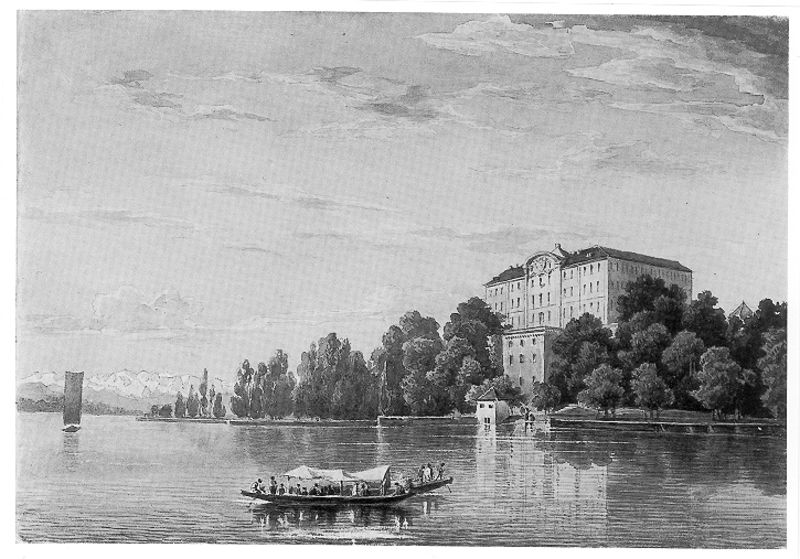
Titel: Album der Insel Mainau: Ansicht des Schlosses vom See her
Künstler: Carl Ludwig Frommel
Standort: Karlsruhe
Institution: Staatliche Kunsthalle Karlsruhe
Schlagwörter: gruppe, himmel, meer, wasser, weiß, wolken, aquarell, bäume, fluss, landschaft, menschen, see, teich, ufer, fenster, grau, licht, männer, schwarz, zeichnung, anlage, dach, gebäude, haus, park, schloss, schnee, tuch, wiese, wolke, gesellschaft, leute, architektur, mensch, ferne, horizont, natur, spiegelung, gewässer, insel, blatt, wald, boot, boote, genre, kahn, ruder, schiff, schiffe, segel, segelboot, wellen, ruhe, ansicht, fassade, italien, venedig, segelschiff, berge, gebirge, allee, grafik, graphik, monochrom, ausflug, hotel, ruderboot, ruderer, rudern, reflexion, überdachung, offen, burg, palast, kanu, alpen, druck, lithographie, schwarz-weiss, radierung, stich, österreich, villa, anwesen, bootshaus, schlos, baldachin, etagen, bodensee, fähre, kupferstich, vedutte, wals, palais, ruderschiff, zeltdach, seegel, überfahrt, gondel, zeichnnung, sonnensegel, böume, plast, moiree, stake, selge, 19. jahrhundert, pak, berge schnee, schlechter scan, booteshaus, ünberdachung, moiret